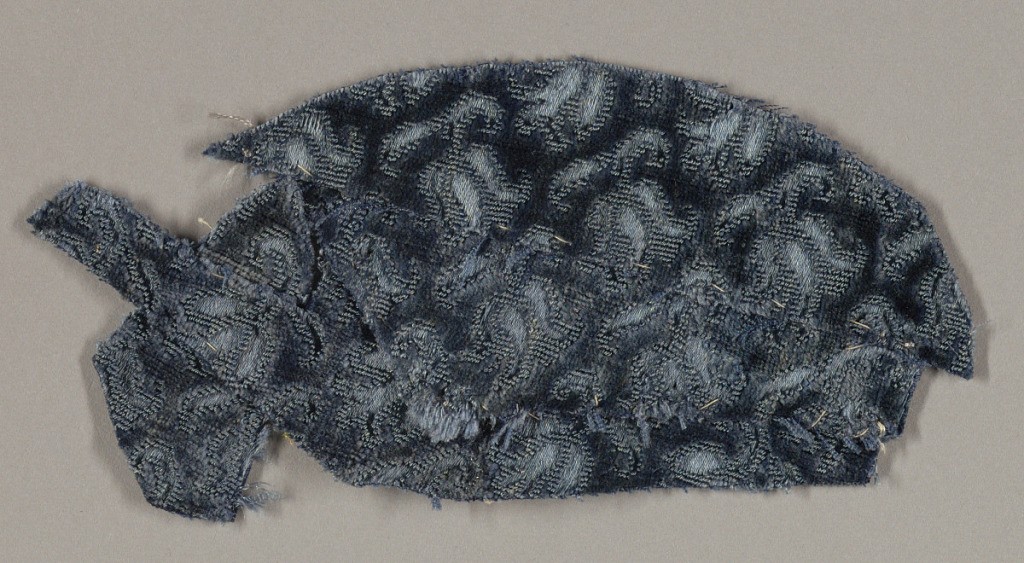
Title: Fragment
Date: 17th century
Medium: silk Technique: cut and uncut supplementary warp pile (velvet)
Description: Pale blue velvet made up of four fragments sewn together. Design of a bell shaped flower with three petals.